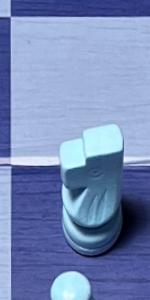
Label: Knight_White